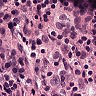
Metastatic tissue present: no